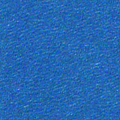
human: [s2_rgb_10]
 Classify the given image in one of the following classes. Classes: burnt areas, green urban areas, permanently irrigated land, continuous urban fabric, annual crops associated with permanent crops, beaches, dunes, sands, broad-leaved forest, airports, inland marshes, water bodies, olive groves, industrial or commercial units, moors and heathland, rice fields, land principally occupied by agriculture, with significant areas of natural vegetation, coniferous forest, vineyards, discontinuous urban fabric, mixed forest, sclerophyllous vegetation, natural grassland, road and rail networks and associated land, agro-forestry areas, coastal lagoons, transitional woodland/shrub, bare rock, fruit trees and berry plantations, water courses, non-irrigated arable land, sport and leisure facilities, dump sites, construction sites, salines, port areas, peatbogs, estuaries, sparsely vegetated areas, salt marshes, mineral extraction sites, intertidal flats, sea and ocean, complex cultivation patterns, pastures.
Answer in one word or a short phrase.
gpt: sea and ocean